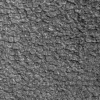
Atmospheric dust classification: not_dusty